Interaction volume radius: 10 \u00c5
Interaction volume height: 20 \u00c5
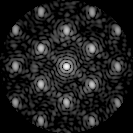
Disorder parameter: 0.3009